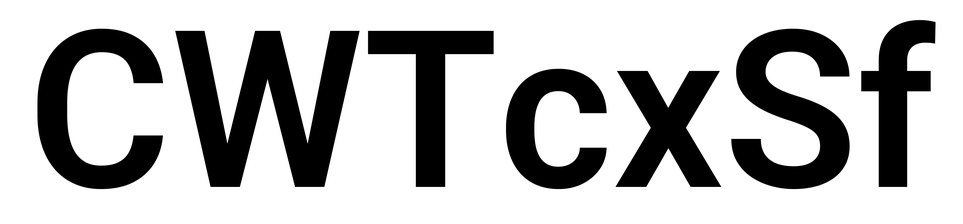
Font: Roboto_SemiBold